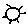
Label: sun